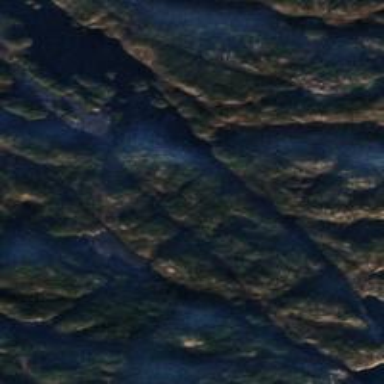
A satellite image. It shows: Hill in the natural landscape.